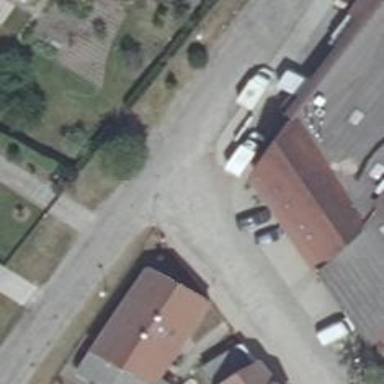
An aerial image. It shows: Paved residential road.